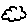
Label: cloud